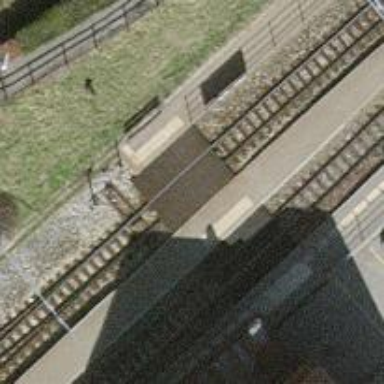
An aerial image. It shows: Crossing for the railway.